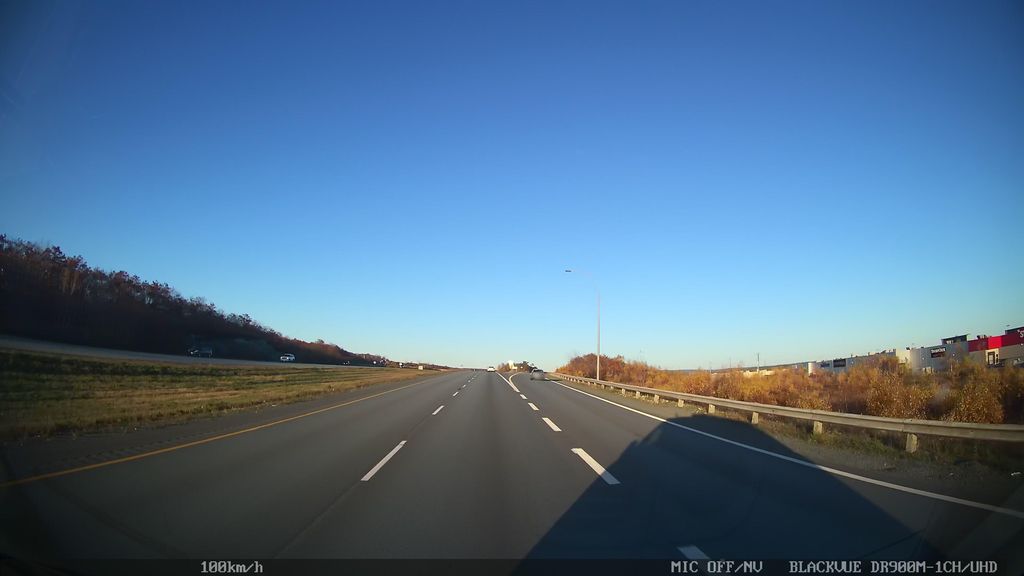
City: halifax